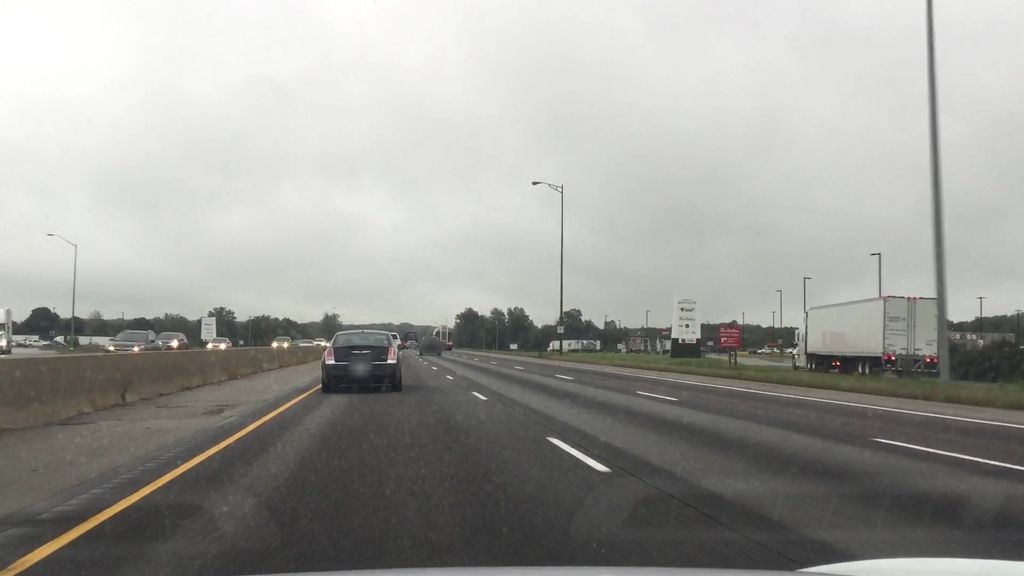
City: kitchener-waterloo